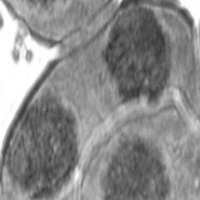
Label: telophase